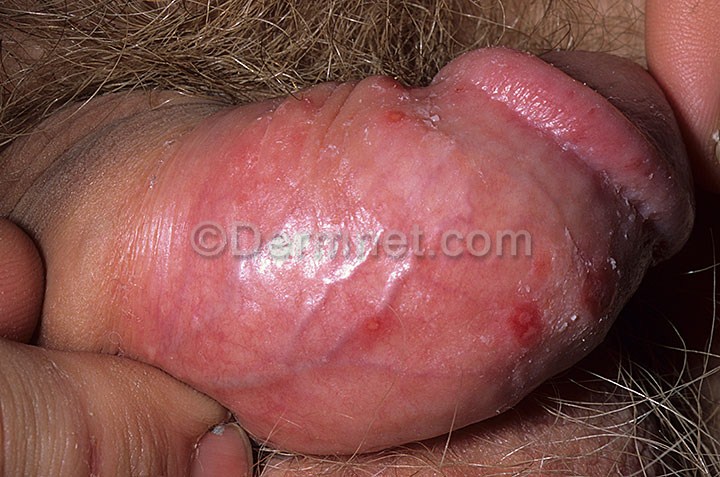
Disease: Herpes HPV and other STDs Photos